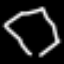
Label: octagon